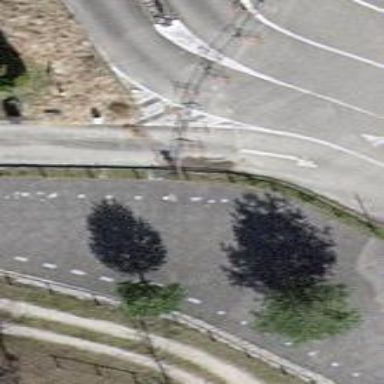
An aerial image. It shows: Motorcycle parking area.